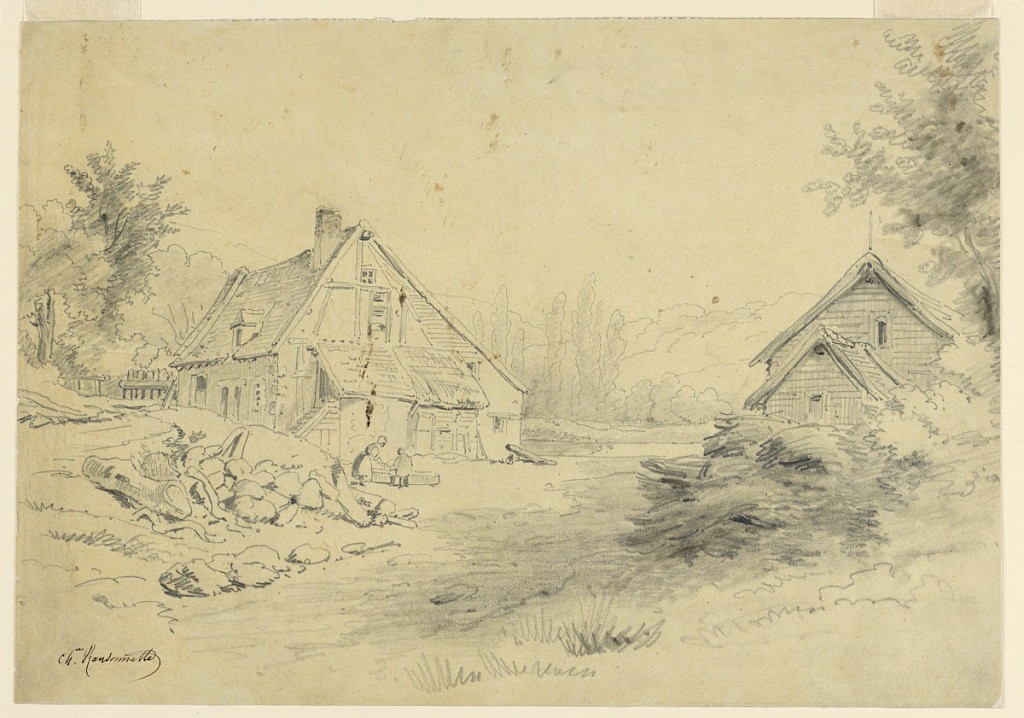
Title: Cottage Scene
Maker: Charles Nicolas Ransonnette, French, 1793 - 1877
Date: ca. 1850
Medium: Graphite on thin yellow paper, mounted
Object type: Drawing
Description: Half-timber farmhouse at left, before which are seen a woman and boy bending over a trough. Another house partially seen to right. Wooded area in background.